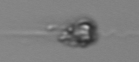
Label: Apedinella